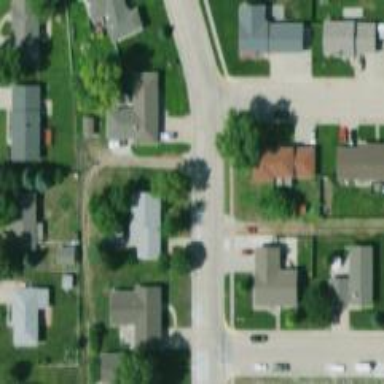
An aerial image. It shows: Alley classified as service road.